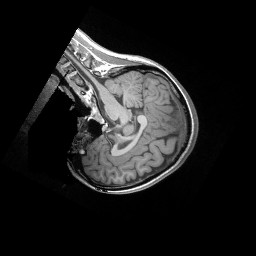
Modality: T1w
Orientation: sagittal
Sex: female